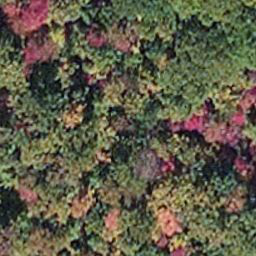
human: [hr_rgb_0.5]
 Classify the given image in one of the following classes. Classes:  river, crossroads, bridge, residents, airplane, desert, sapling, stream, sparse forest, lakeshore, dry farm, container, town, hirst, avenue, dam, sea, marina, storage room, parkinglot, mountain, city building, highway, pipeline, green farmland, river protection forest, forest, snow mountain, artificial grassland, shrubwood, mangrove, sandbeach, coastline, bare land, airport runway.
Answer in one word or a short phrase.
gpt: mangrove